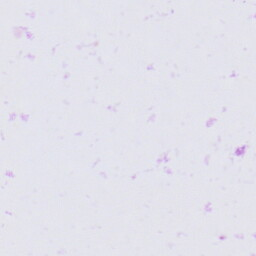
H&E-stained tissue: Prostate